Question: I'm still new to SQL and I'm trying to figure out how to count the values within one cell.
Don't mind my Excel formula I was trying to calculate the data so I wouldn't have to go through SQL.

This is what I am coming up with, but it is counting the whole column and not the cell.
'SELECT COUNT(Binlocation1) FROM BinLoc'
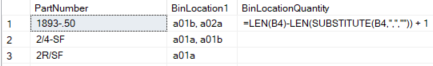
Answer: Here's a solution in the Microsoft SQL Server dialect:
'''
SELECT
-- Include any existing columns in the table.
*,
-- Calculate a new column: 'BinLocationQuantity'.
(DATALENGTH(BinLocation1) - DATALENGTH(REPLACE(BinLocation1, ', ', ''))) / DATALENGTH(', ') + 1
AS BinLocationQuantity
FROM BinLoc
'''
The idea is to
1. Determine how much the ', ' separator contributes to the length of the text in the BinLocation1 field. We do this by taking the difference between (a) the length of the field, and (b) the length of the field when all occurrences of the separator are removed (REPLACEd with the empty '' string). Here we use DATALENGTH() rather than LEN(), to avoid confusion over whitespace.
2. Determine how many such separators there are. We do this by taking the total length (above) contributed by all the separators, and then dividing it by the length of a single separator: DATALENGTH(', ').
3. Extrapolate how many values are in the BinLocation1 text. We do this by adding 1 to the number (above) of separators:
'''
-- 1 2 3 4 N + 1
'value1, value2, value3, value4, ..., valueN'
-- ^^ ^^ ^^ ^^
-- 1 2 3 N
'''
# Warning
The assumption must hold that each 'BinLocation1' text is of the form
'''
'value1, value2, value3, value4'
'''
and has neither any missing separators
'''
'value1 value2, value3value4'
-- ^ ^
'''
nor any extra separators:
'''
', value1, value2, , value3, value4, '
-- ^^ ^^ ^^
'''